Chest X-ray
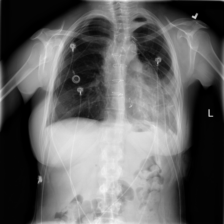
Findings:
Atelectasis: negative
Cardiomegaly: negative
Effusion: negative
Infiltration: negative
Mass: negative
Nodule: negative
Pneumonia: negative
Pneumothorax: negative
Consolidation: negative
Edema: negative
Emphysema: negative
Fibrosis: negative
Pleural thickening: negative
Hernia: negative